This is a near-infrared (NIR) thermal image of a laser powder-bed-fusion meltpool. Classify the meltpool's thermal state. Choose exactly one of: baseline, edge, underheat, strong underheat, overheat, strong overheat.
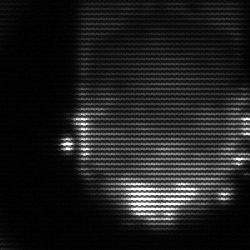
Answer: baseline